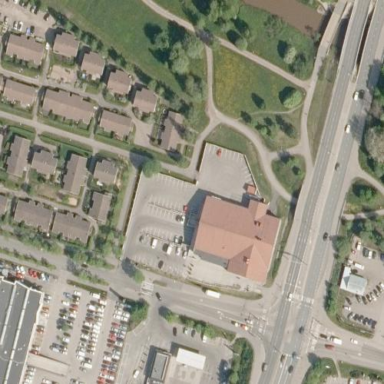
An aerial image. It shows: Paved parking area.